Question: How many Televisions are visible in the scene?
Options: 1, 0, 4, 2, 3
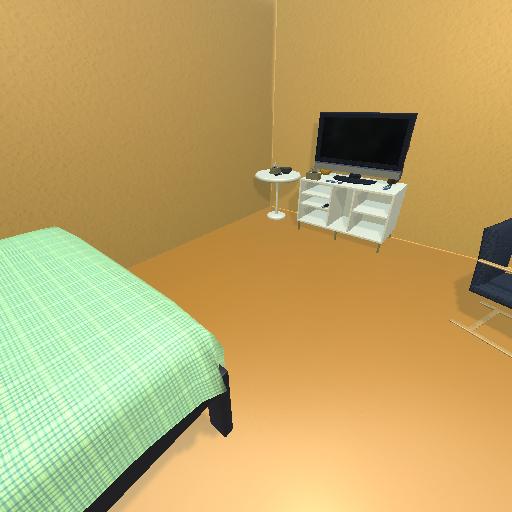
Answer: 1